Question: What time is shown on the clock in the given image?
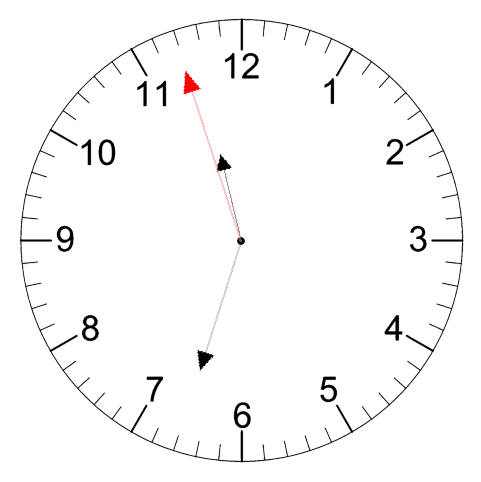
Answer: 11:32:57